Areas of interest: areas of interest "Airport"
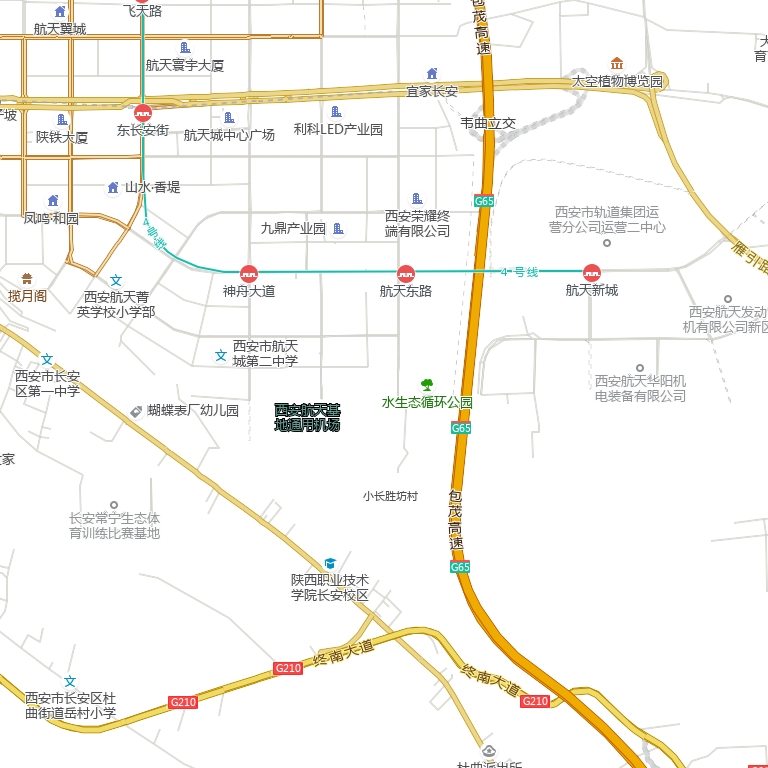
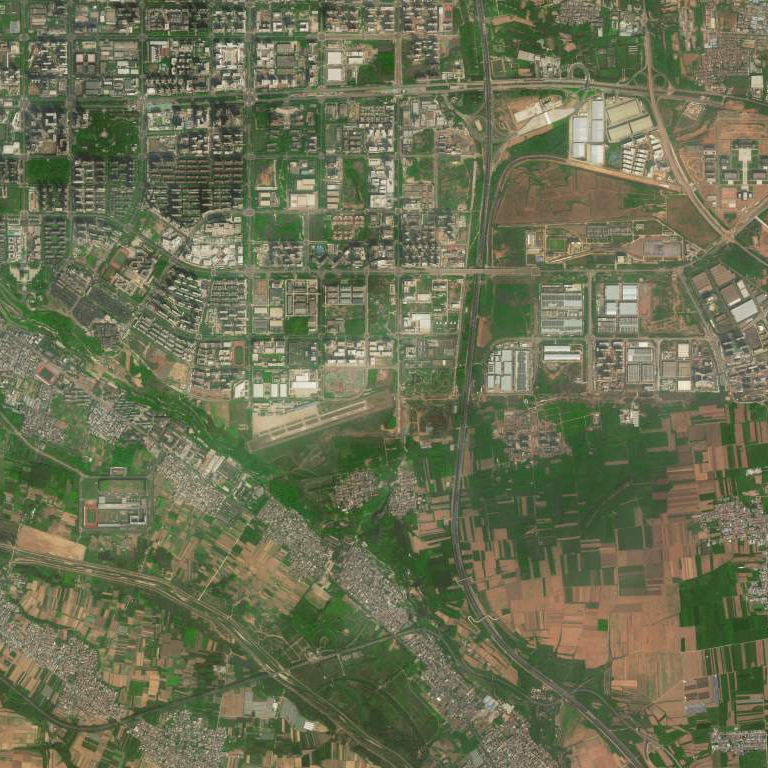